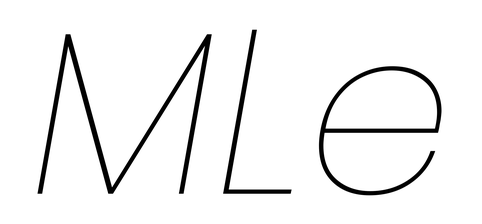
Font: Poppins-ThinItalic